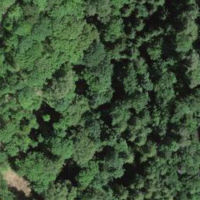
EUNIS habitat code: 41
Species observed at this site:
Cardamine heptaphylla
Scilla bifolia
Mercurialis perennis